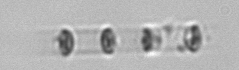
Label: Skeletonema